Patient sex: M
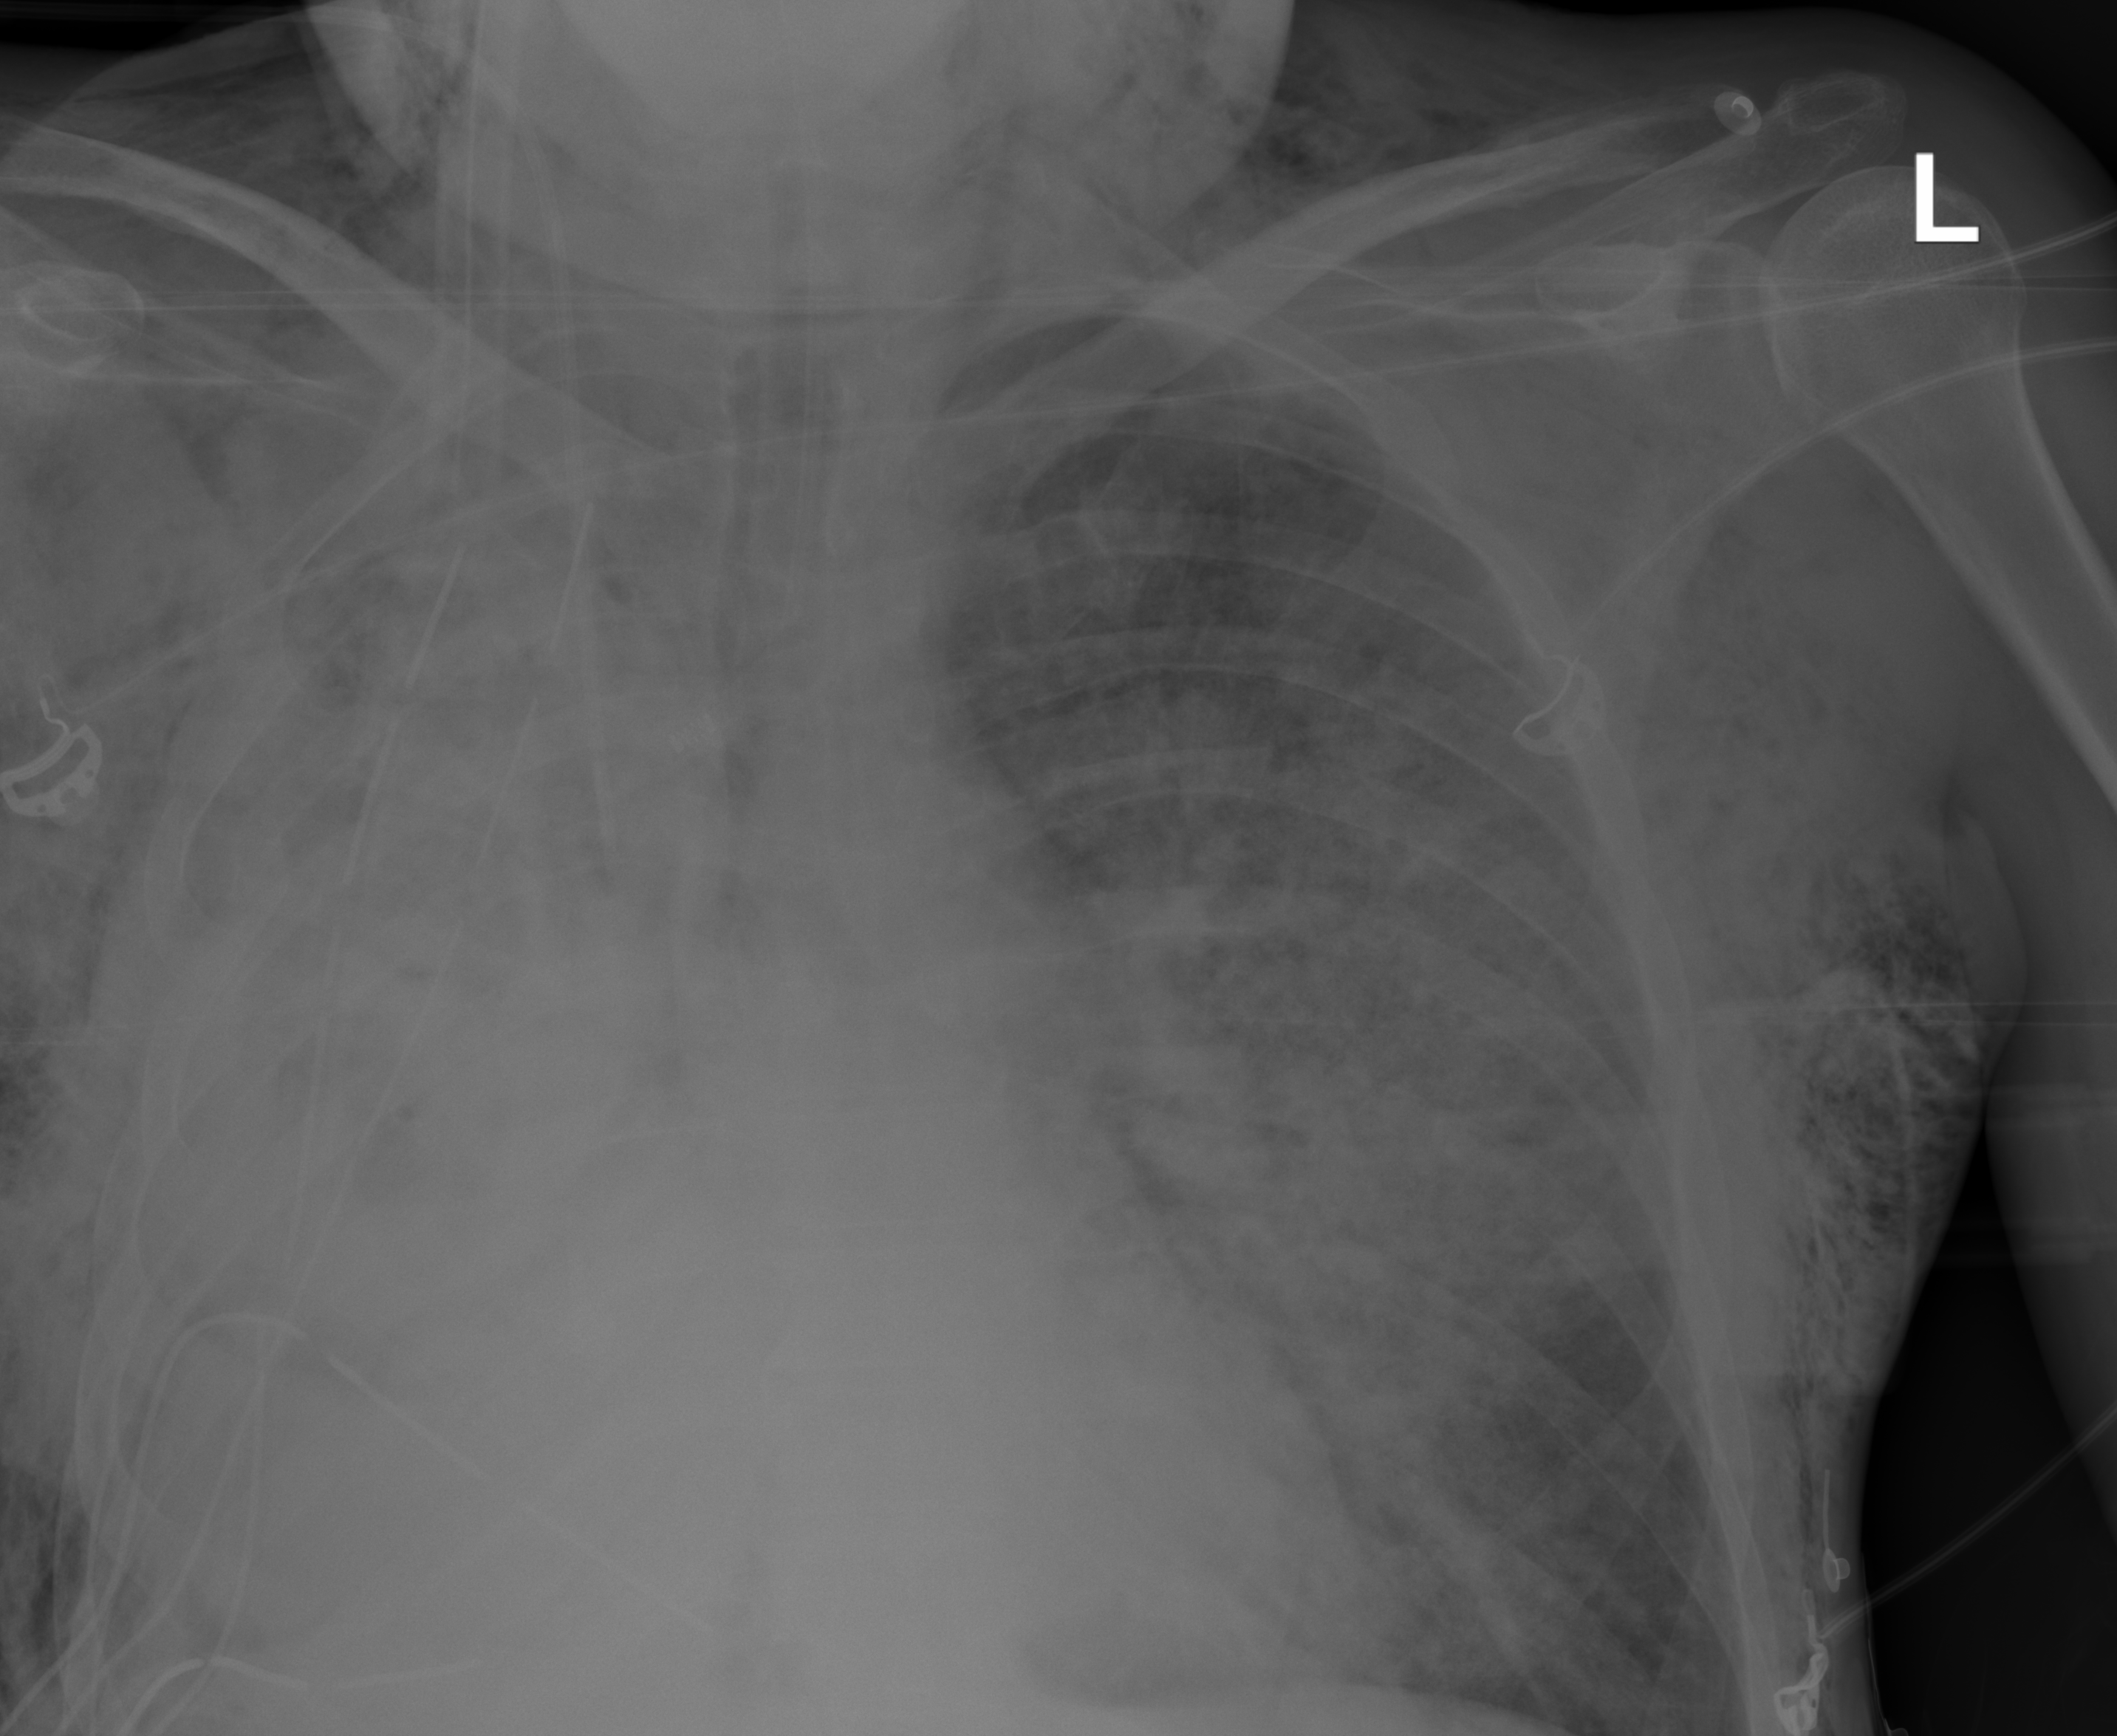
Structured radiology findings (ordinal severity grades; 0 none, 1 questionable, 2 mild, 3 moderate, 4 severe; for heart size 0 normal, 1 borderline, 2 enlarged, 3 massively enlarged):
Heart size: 1
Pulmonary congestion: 3
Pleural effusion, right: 3
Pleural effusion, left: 0
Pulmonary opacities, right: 4
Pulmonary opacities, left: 4
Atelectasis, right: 3
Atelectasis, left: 3